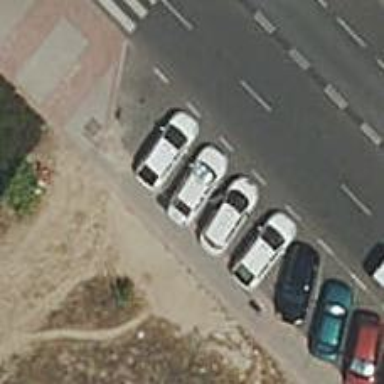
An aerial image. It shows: Taxi stand.